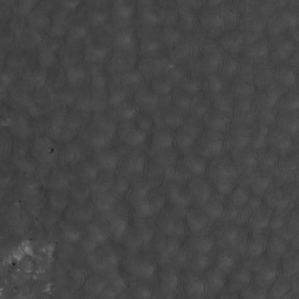
Label: non_frost